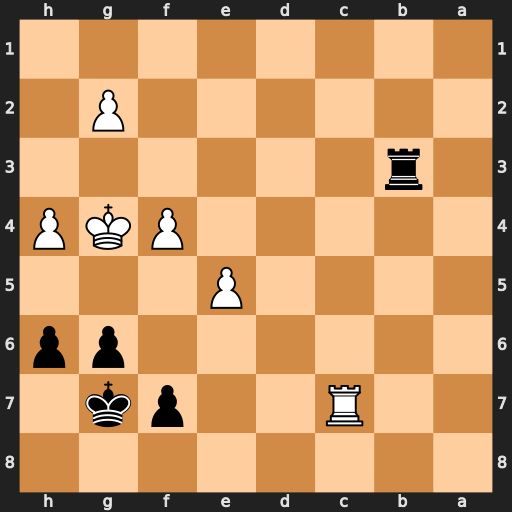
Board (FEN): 8/2R2pk1/6pp/4P3/5PKP/1r6/6P1/8
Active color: b
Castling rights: -
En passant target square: -
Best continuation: h5+ Kg5 Rg3#